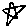
Label: star